Question: I have a specific request from a customer. I'm more a designer than a developer. I'm working on a WordPress theme with a custom contact form integrated.
I need to place a link on the "" button that when clicked will open a confirm popup. In the popup, the user would find a checkbox with a text saying "".
Once they check the checkbox, a "" button on the bottom of that popup should enable (prior to checking the checkbox, the Continue button is disabled). When the Continue button is clicked, the popup would go away and the form will be launched.
Here's how I would like the popup to look like:

Here's the HTML of the form:
'''
<form method="post" name="contactform" class="peThemeContactForm">
<div class="col-md-5 col-sm-5 col-xs-12 animated hiding" data-animation="slideInLeft">
<div class="form-group">
<input type="text" name="author" class="form-control input-lg" placeholder="<?php _e("Full Name",'Pixelentity Theme/Plugin'); ?>" required />
</div>
<div class="form-group">
<input type="email" name="email" class="form-control input-lg" placeholder="<?php _e("Email",'Pixelentity Theme/Plugin'); ?>" required />
</div>
<div class="form-group">
<input type="text" name="phone" class="form-control input-lg" placeholder="<?php _e("Phone",'Pixelentity Theme/Plugin'); ?>">
</div>
</div>
<div class="col-md-7 col-sm-7 col-xs-12 animated hiding" data-animation="slideInRight">
<div class="form-group">
<textarea name="message" class="form-control input-lg" placeholder="<?php _e("Message",'Pixelentity Theme/Plugin'); ?>" required ></textarea>
</div>
</div>
<input type="submit" class="btn btn-custom up animated hiding" value="<?php _e("Send Message",'Pixelentity Theme/Plugin'); ?>" data-animation="fadeInUpBig">
</form>
'''
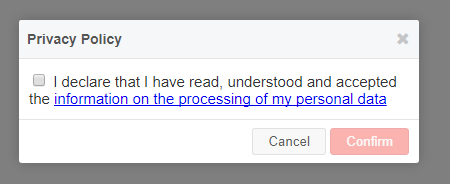
Answer: You should do it with JavaScript jQuery. So install the jQuery plugin first.
Put the popup inside the form like this and change the submit button to a onclick event:
'''
<form method="post" name="contactform" class="peThemeContactForm">
<div class="col-md-5 col-sm-5 col-xs-12 animated hiding" data-animation="slideInLeft">
<div class="form-group">
<input type="text" name="author" class="form-control input-lg" placeholder="<?php _e("Full Name",'Pixelentity Theme/Plugin'); ?>" required />
</div>
<div class="form-group">
<input type="email" name="email" class="form-control input-lg" placeholder="<?php _e("Email",'Pixelentity Theme/Plugin'); ?>" required />
</div>
<div class="form-group">
<input type="text" name="phone" class="form-control input-lg" placeholder="<?php _e("Phone",'Pixelentity Theme/Plugin'); ?>">
</div>
</div>
<div class="col-md-7 col-sm-7 col-xs-12 animated hiding" data-animation="slideInRight">
<div class="form-group">
<textarea name="message" class="form-control input-lg" placeholder="<?php _e("Message",'Pixelentity Theme/Plugin'); ?>" required ></textarea>
</div>
</div>
<a onclick="popupshow()" class="btn btn-custom up animated hiding" data-animation="fadeInUpBig"><?php echo _e("Send Message",'Pixelentity Theme/Plugin'); ?></a> //Submit-Button
//PopUP
<div id="popup" style="display:none;">
<input type="checkbox" id="checkbox" onchange="checkboxclick()">
<button type="submit" id="mycheckbox" disabled>Continue</button>
</div>
</form>
'''
Now do the Javascript Functions (Put them in your head section):
'''
<script>
function popupshow() {
document.getElementById("popup").style = "";
}
function checkboxclick() {
if (document.getElementById("mycheckbox").checked) {
$('#mycheckbox').prop('disabled', false);
} else {
$('#mycheckbox').prop('disabled', true);
}
}
</script>
'''
This should show the popup if you click the submit-button and should activate the continue-button if the checkbox is checked.